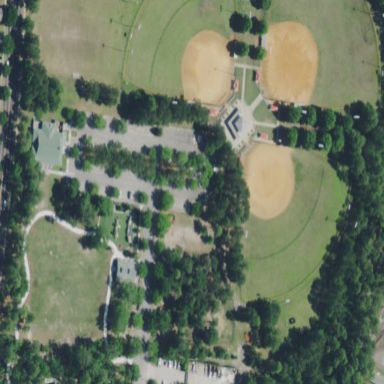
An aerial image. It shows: Park designated for leisure and recreation.